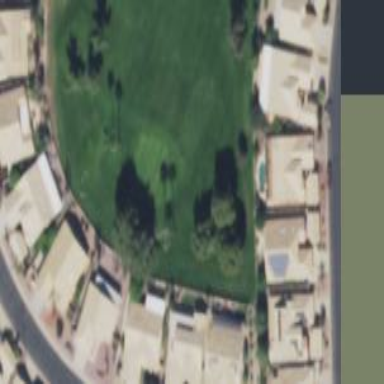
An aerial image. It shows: Rough area in golf course.